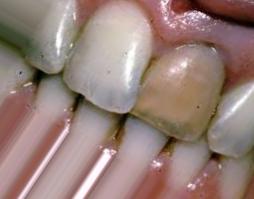
Condition: Tooth Discoloration